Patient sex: F
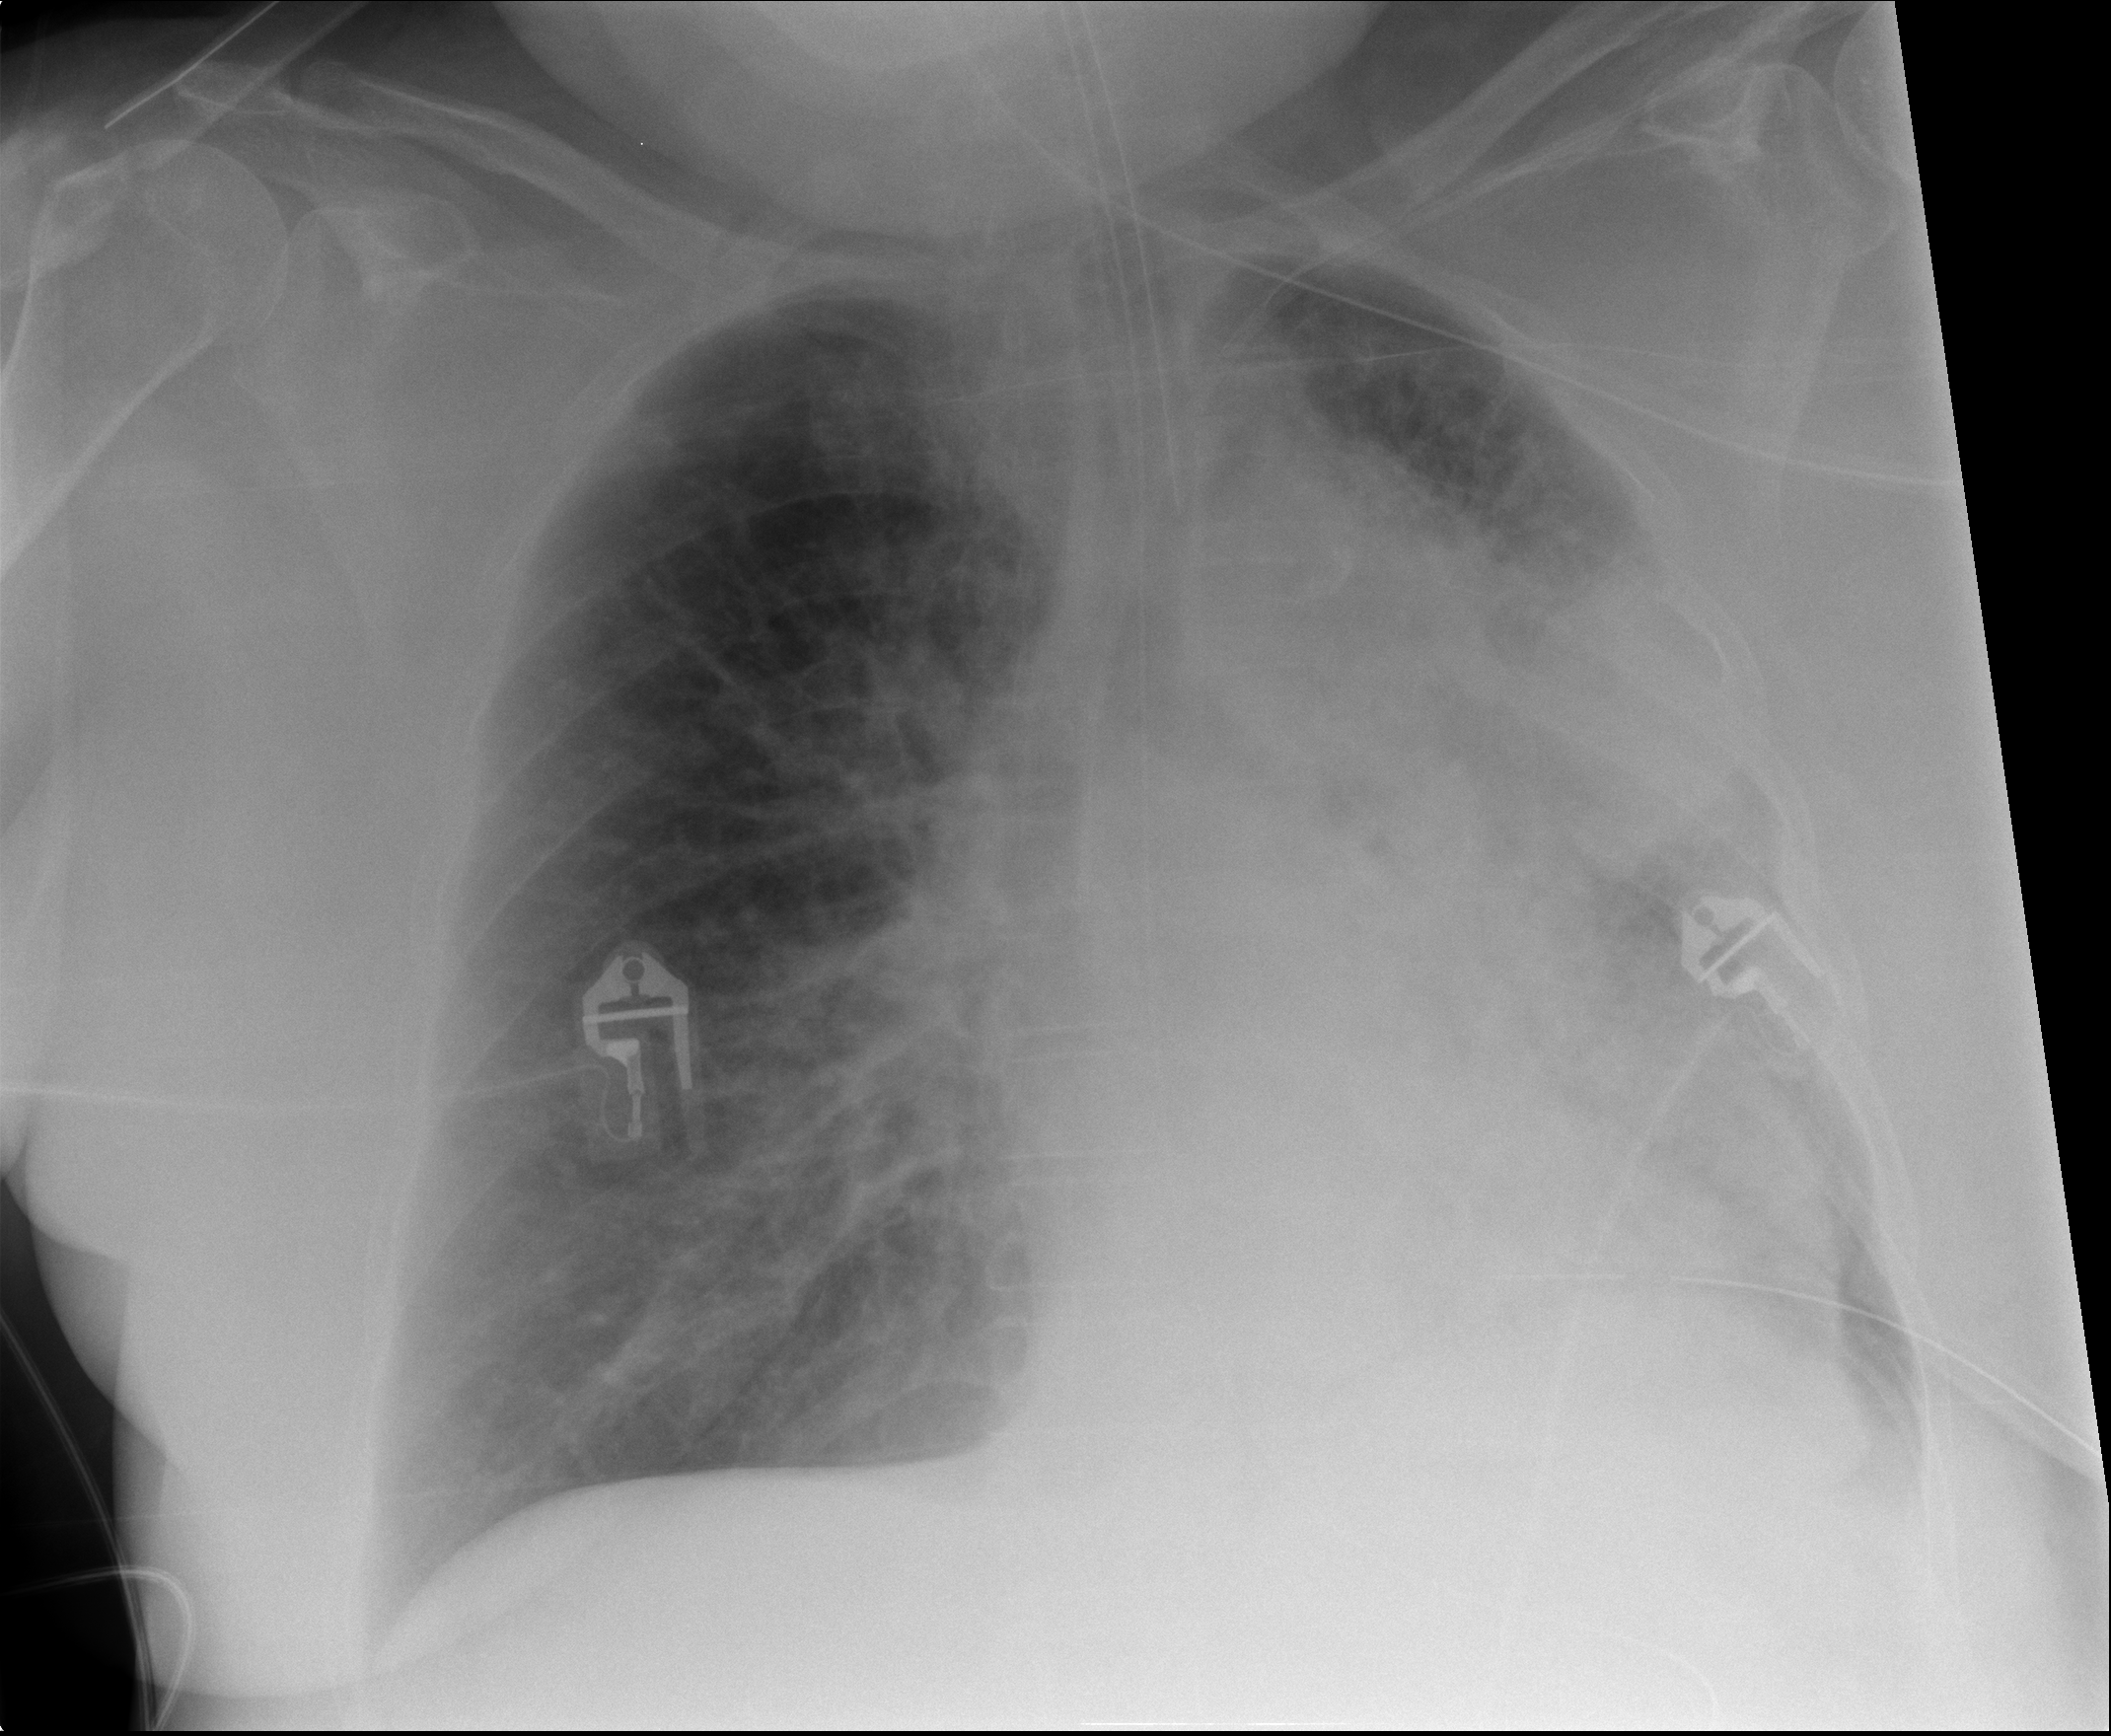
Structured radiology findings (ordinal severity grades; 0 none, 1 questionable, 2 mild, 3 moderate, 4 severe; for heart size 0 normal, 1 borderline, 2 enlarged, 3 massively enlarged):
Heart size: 2
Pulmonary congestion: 0
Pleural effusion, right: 0
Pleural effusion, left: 0
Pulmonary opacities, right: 3
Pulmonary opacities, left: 3
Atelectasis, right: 2
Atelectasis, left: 3